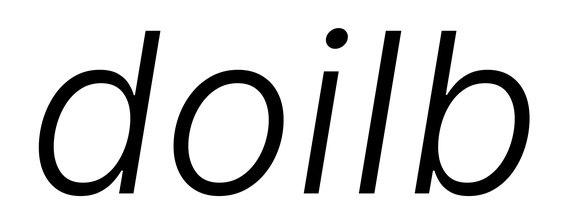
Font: Inter-Italic_Light_Italic